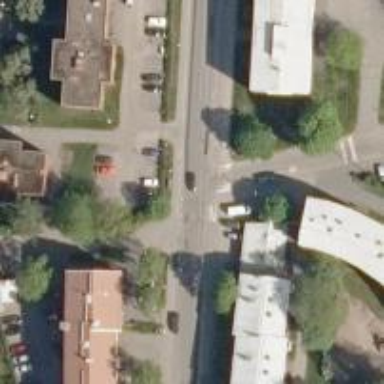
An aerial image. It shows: Uncontrolled road crossing.